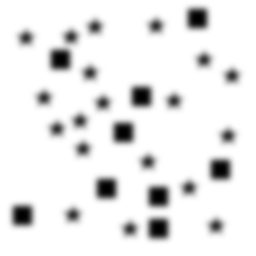
Squares: 9
Triangles: 0
Stars: 19
Total shapes: 28